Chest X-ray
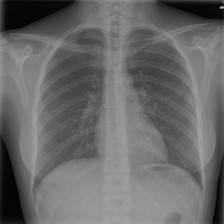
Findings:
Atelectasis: negative
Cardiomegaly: negative
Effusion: negative
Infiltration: negative
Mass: negative
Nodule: negative
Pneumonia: negative
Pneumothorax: negative
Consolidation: negative
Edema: negative
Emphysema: negative
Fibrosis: negative
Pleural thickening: negative
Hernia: negative